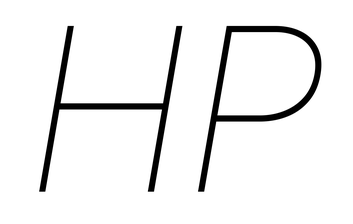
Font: Roboto-Italic_Thin_Italic